This is a demodulated (Hilbert-envelope) spectrum computed from a bearing vibration snapshot; the dashed markers indicate where each bearing fault type would appear (BPFO, BPFI, BSF, FTF). Determine the bearing's health state. Answer with exactly one of: normal, inner_race, outer_race, ball.
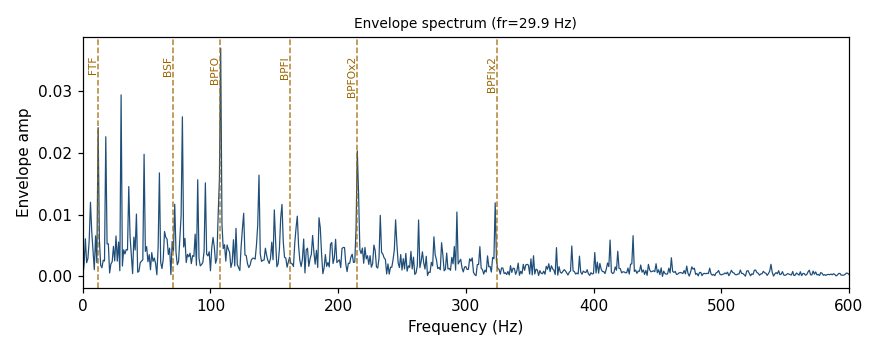
Answer: outer_race